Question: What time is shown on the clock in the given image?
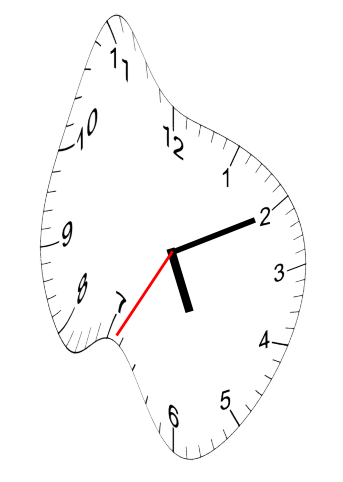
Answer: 05:10:35